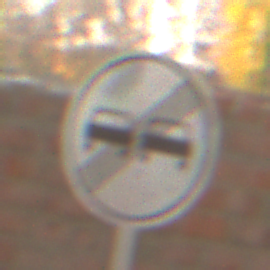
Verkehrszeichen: EndeUeberholverbot
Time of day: SunriseSunset
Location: Roofed (Suburban)
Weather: Clear
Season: NotSpecified
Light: Natural